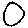
Label: circle